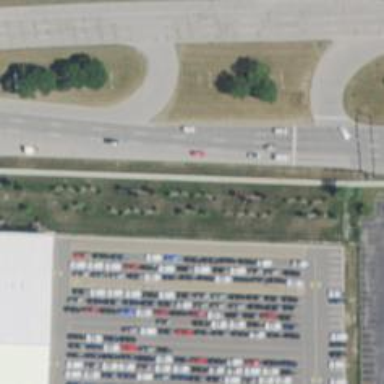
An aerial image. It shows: Primary highway with separate asphalt sidewalk.